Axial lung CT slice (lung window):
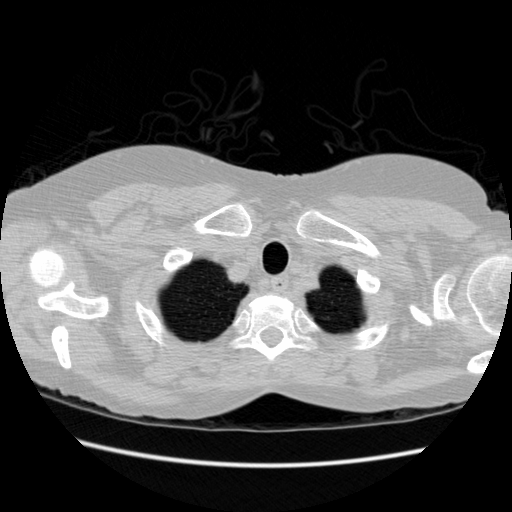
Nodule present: no